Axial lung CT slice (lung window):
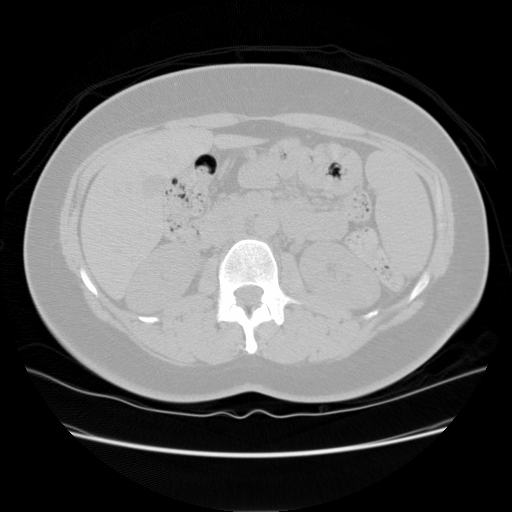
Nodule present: no